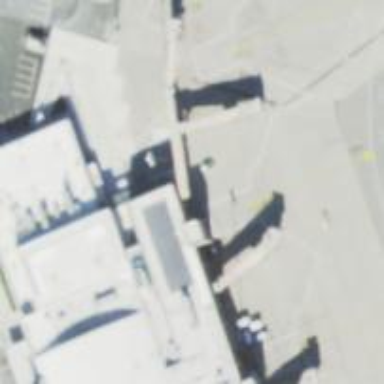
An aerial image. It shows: Airport gate.